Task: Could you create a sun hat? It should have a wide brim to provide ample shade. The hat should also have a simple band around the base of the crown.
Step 130:
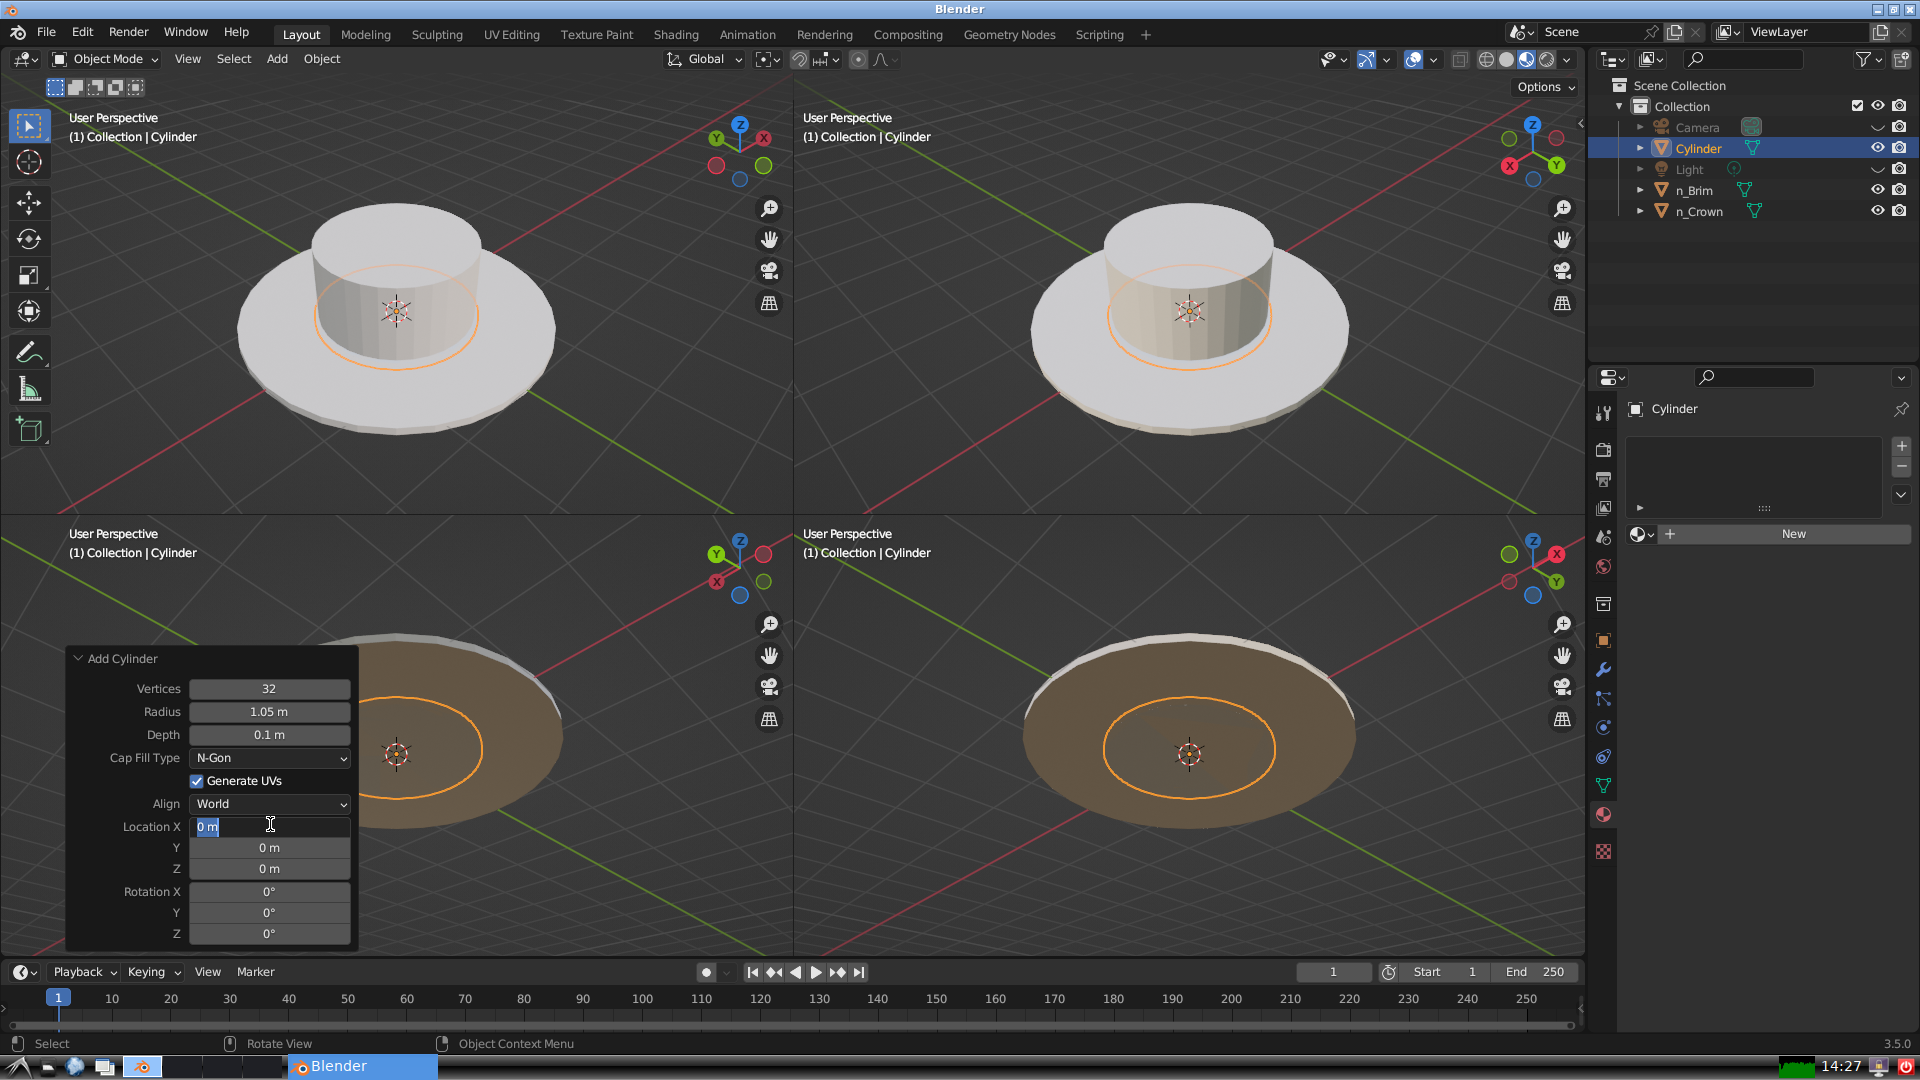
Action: input_text: 0.0